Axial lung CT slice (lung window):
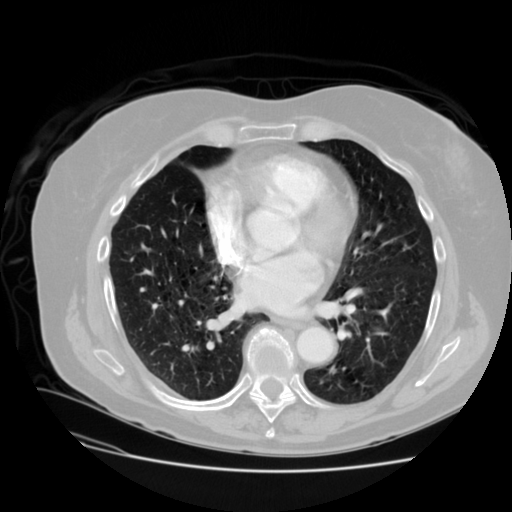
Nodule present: no